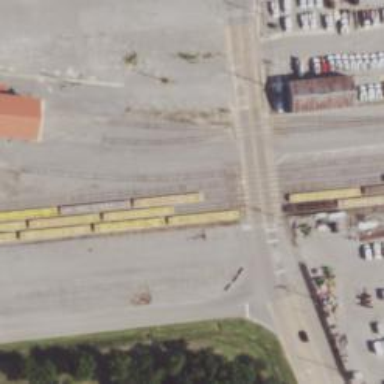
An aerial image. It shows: Rail spur service.